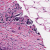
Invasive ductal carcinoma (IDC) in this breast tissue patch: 0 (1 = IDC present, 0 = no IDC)